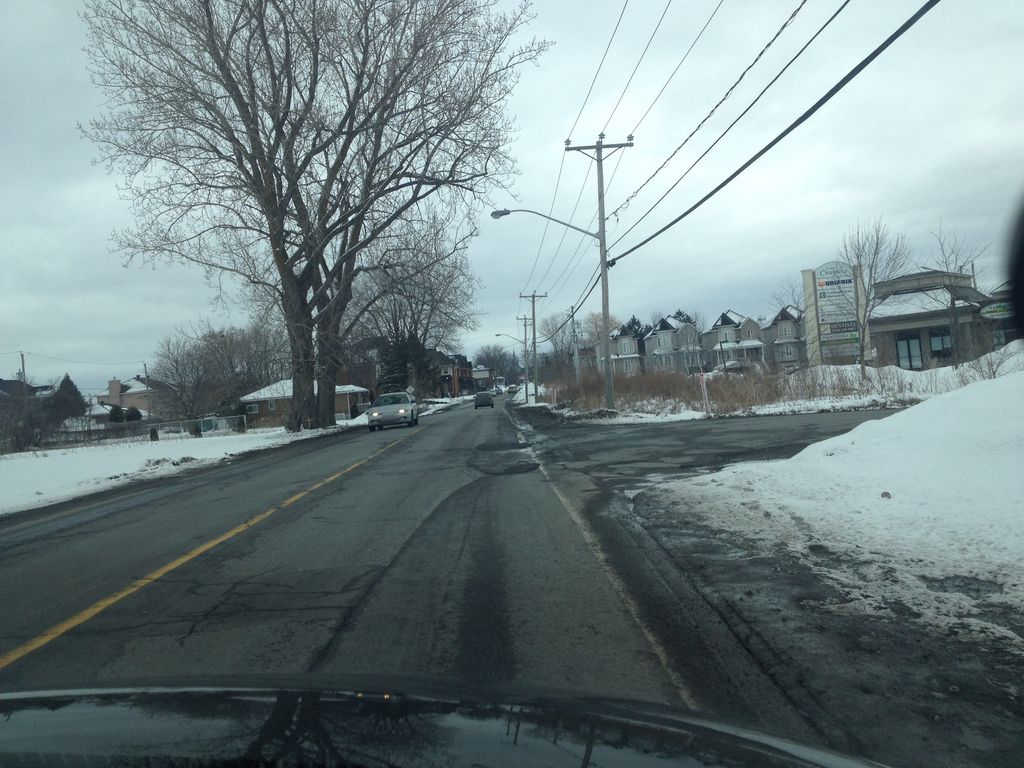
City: montreal